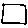
Label: square